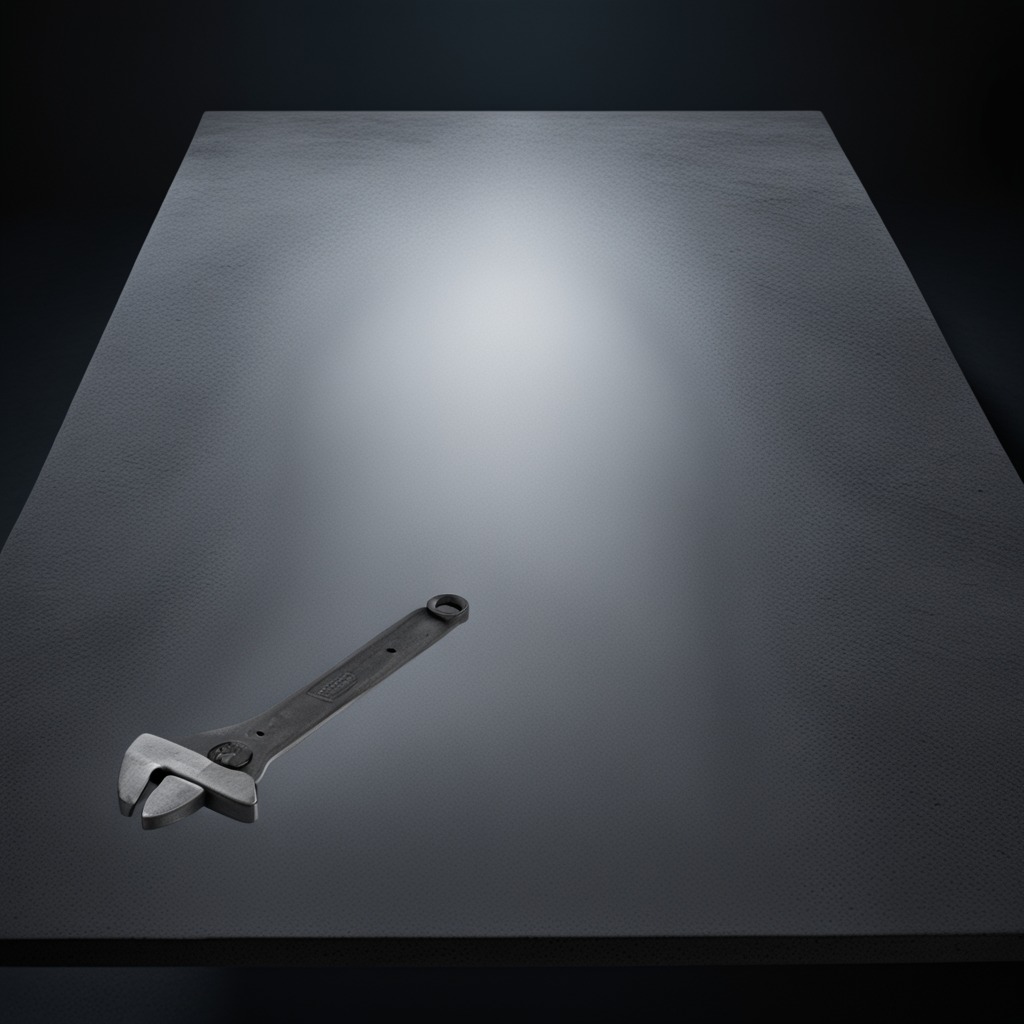
An wrench lies on the clean granite table inside a workshop at night dim ambient light soft shadows worn but